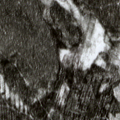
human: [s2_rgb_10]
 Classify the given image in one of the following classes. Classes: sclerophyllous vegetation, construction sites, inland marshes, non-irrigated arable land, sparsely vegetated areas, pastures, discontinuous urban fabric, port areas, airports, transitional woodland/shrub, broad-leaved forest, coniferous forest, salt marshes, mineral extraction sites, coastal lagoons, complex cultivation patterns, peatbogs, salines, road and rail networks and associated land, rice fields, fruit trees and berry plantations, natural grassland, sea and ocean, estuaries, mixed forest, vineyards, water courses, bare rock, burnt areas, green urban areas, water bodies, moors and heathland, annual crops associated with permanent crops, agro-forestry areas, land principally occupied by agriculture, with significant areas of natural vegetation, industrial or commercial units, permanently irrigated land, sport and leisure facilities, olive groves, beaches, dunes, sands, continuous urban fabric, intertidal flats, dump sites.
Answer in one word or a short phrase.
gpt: coniferous forest, mixed forest